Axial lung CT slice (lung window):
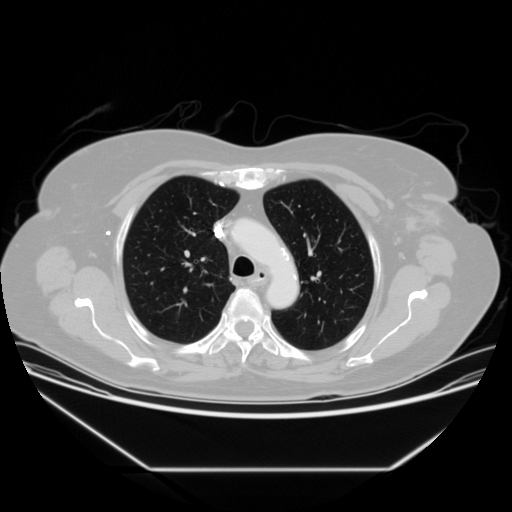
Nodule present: no